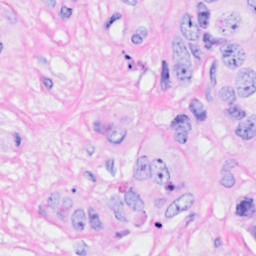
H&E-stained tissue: Breast